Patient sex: F
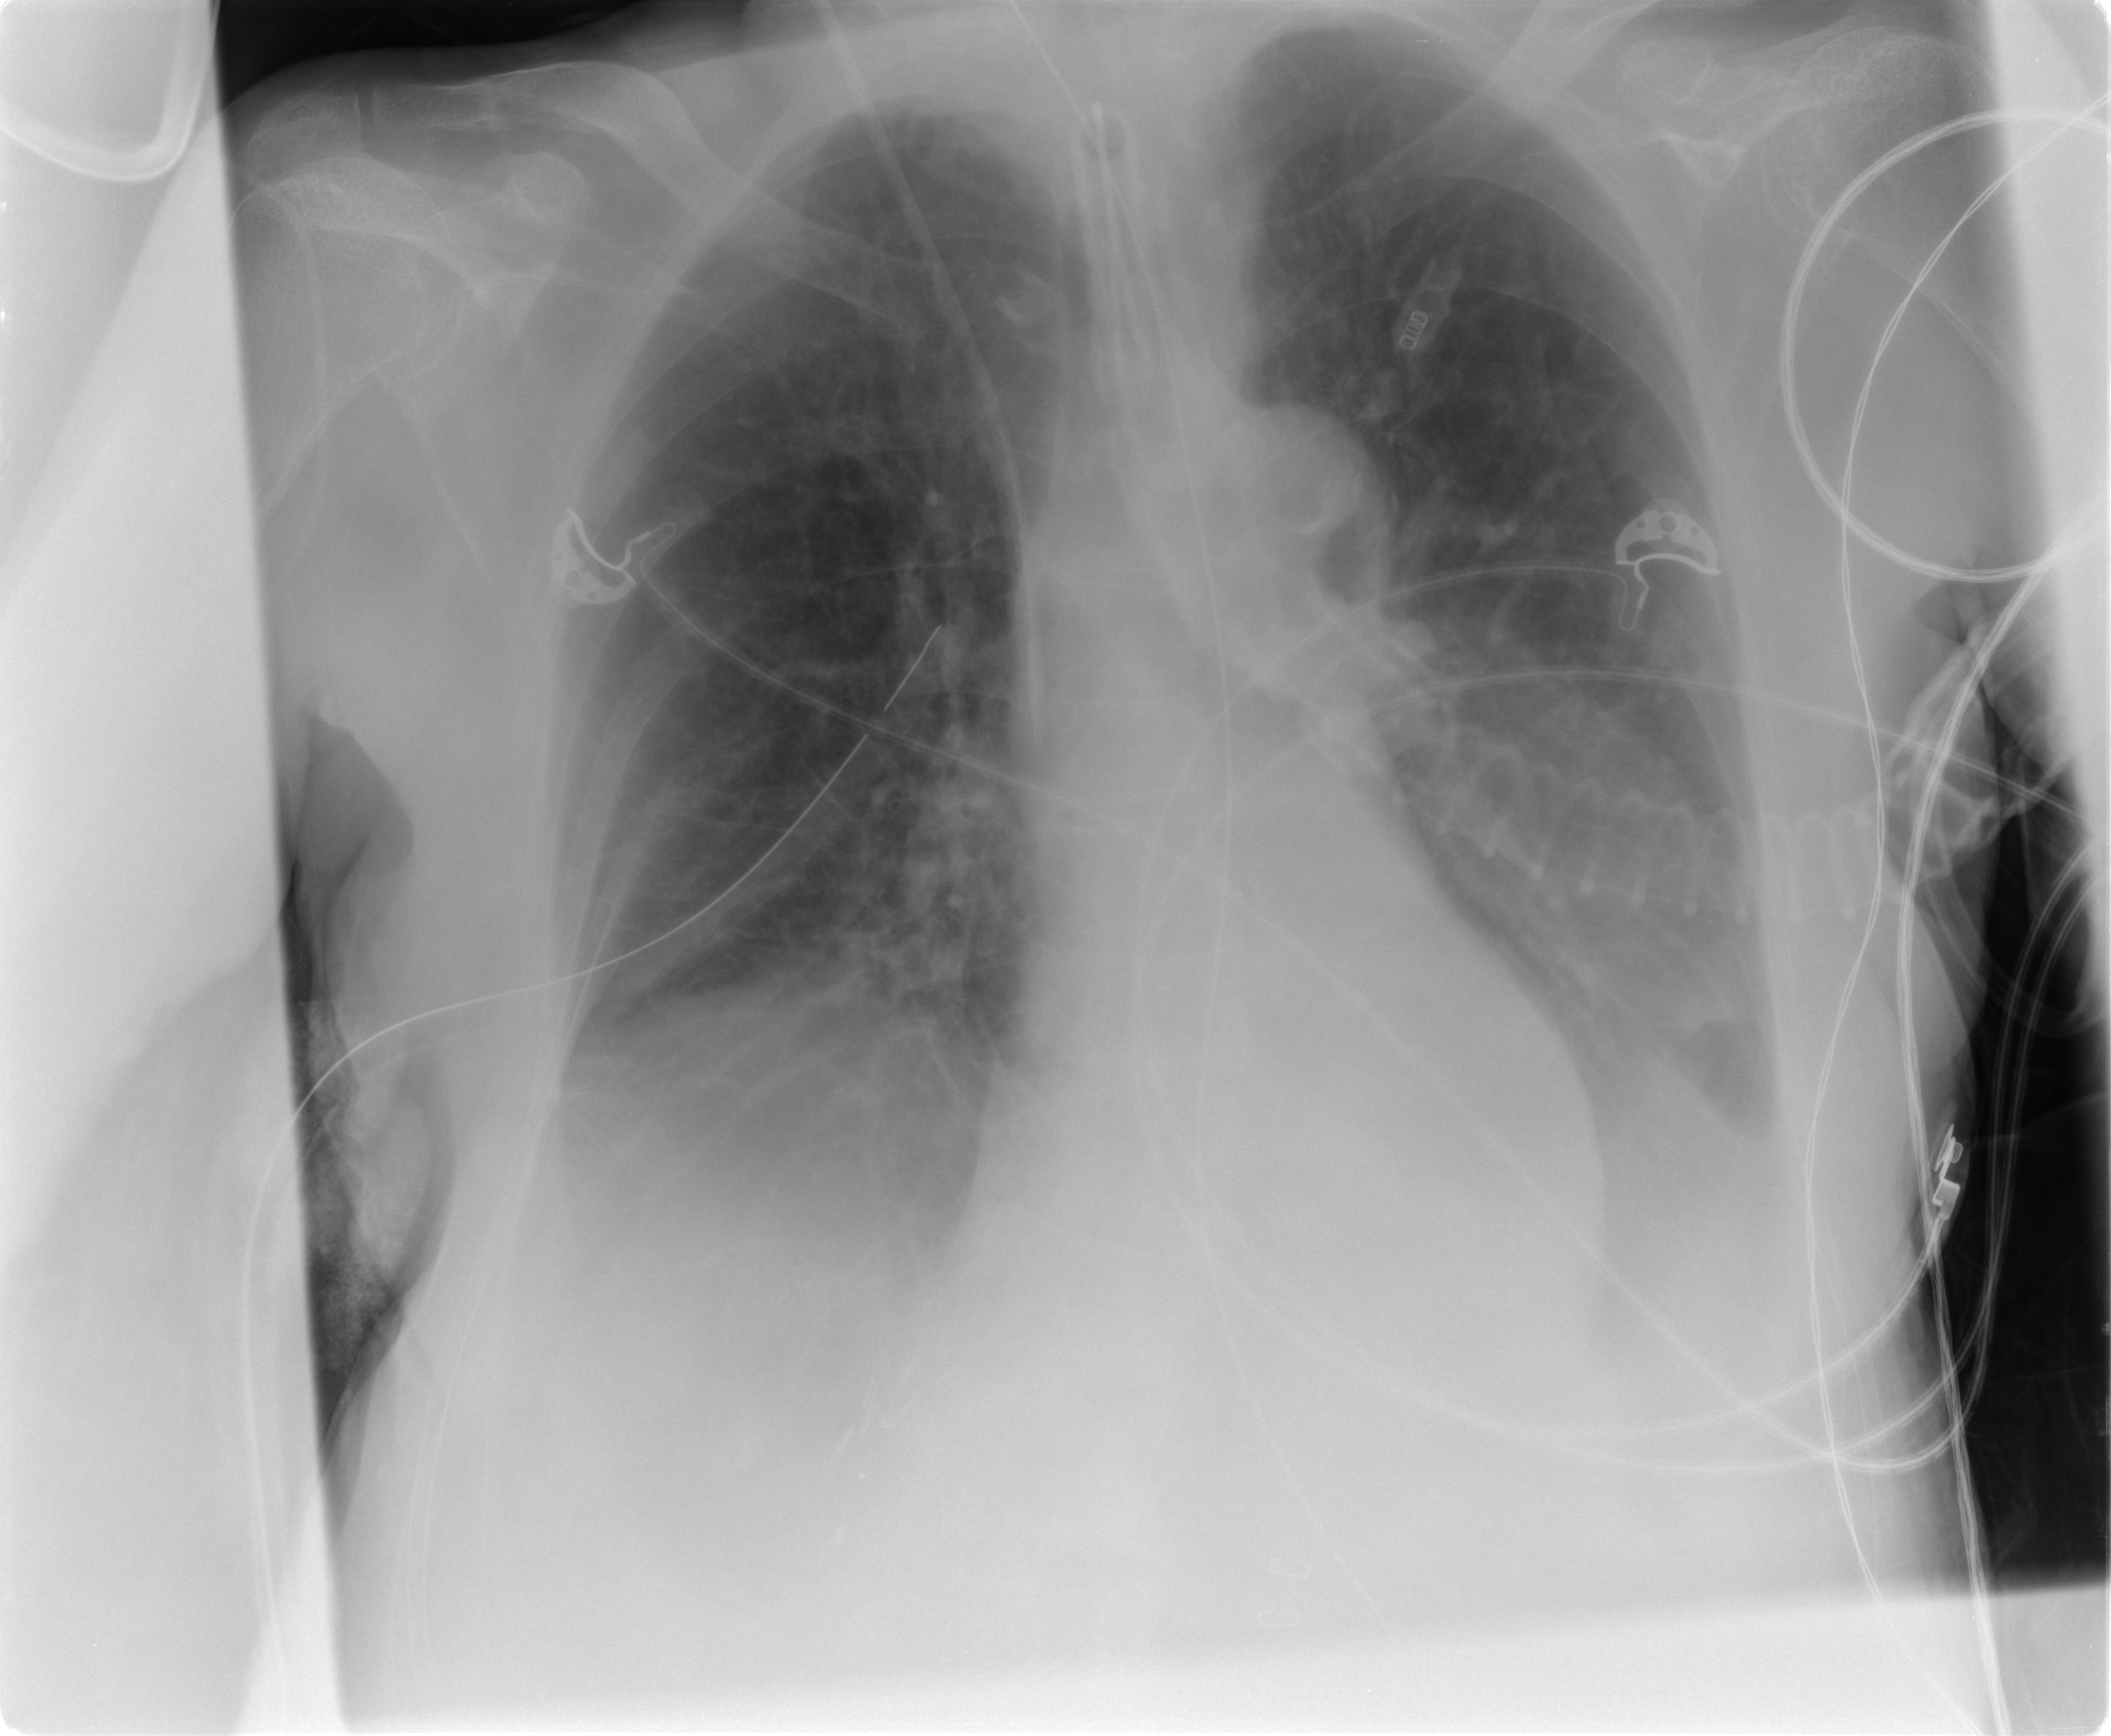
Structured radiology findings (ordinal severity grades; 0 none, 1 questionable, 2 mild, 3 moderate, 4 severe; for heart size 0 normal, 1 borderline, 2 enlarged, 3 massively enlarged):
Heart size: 0
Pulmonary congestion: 0
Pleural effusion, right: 2
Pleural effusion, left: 2
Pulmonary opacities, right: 1
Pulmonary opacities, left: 0
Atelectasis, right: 2
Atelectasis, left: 2